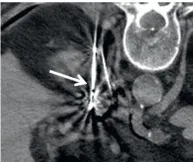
Case of an adrenal metastasis from lung cancer treated with percutaneous microwave ablation. (d). A microwave antenna was inserted into the adrenal metastasis (arrow) and ablation was performed.
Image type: radiology (ct)